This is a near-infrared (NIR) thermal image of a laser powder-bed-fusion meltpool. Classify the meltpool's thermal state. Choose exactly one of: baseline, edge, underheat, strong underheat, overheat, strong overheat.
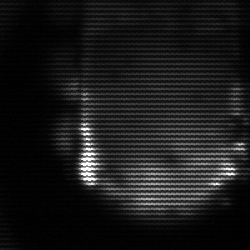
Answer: baseline